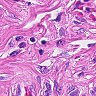
Metastatic tissue present: no